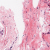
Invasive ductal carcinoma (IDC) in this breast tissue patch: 0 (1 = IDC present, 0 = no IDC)